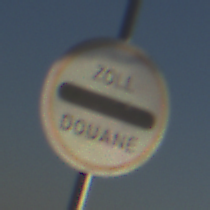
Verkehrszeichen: Zollstelle
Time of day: MorningAfternoon
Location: Outdoor (Nature)
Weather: Clear
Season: NotSpecified
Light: Natural